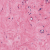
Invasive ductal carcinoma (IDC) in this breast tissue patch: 0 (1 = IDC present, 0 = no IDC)